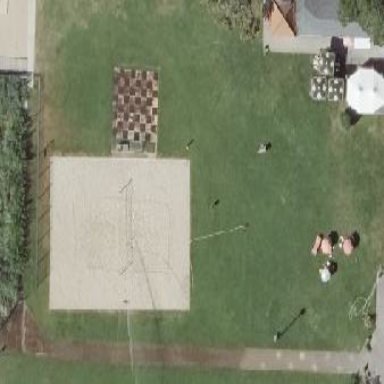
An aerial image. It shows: Sandy pitch designated for beach volleyball.